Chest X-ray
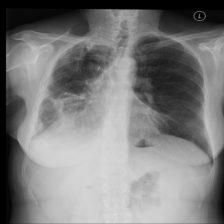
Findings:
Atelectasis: negative
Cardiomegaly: negative
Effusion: negative
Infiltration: positive
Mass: negative
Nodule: negative
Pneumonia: negative
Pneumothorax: negative
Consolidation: negative
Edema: negative
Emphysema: negative
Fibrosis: negative
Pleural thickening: negative
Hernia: negative